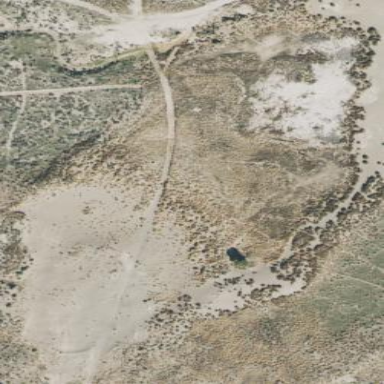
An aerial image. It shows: Natural area covered with sand.